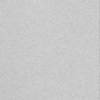
Label: dusty